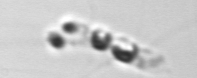
Label: Chaetoceros